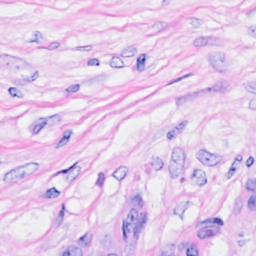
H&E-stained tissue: Breast